Question:
some thing like the above image.
I have a huge list of data being populated from the db in a list.
i have used index adapter to index the list through fastscroll, now i want to group them alphabetically
can any one give me any idea to do this..
i was looking all over the net but not able to find a good solution
'''
ArrayList<String> list= new ArrayList<String>();
MyIndexerAdapter<String> adapter = new MyIndexerAdapter<String>(
getApplicationContext(), android.R.layout.simple_list_item_1,
list);
lv.setAdapter(adapter);
'''
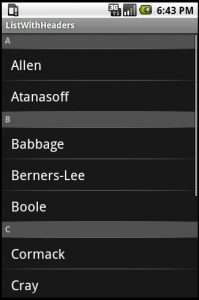
Answer: - <URL>
You can install the <URL>.
<URL>
- <URL>